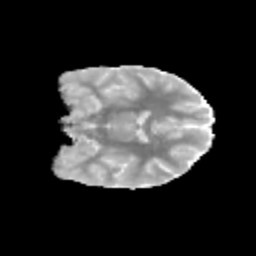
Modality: MD
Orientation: coronal
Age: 11
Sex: male
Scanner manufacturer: siemens
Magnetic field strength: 3 T
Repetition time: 3.8 s
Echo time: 0.07 s